Interaction volume radius: 5 \u00c5
Interaction volume height: 10 \u00c5
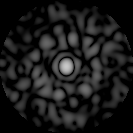
Disorder parameter: 0.822